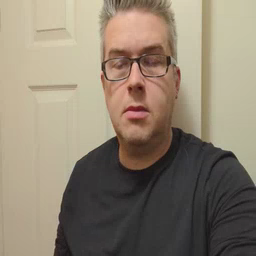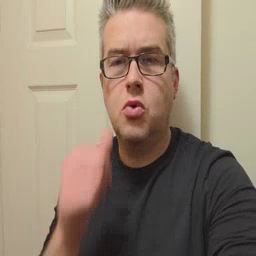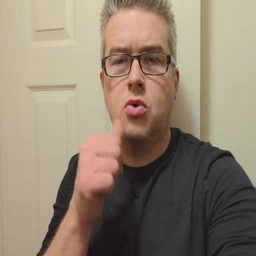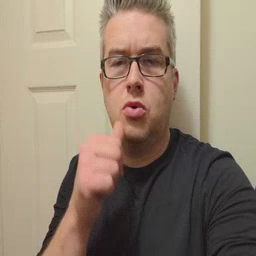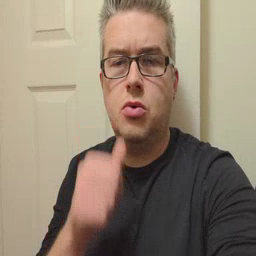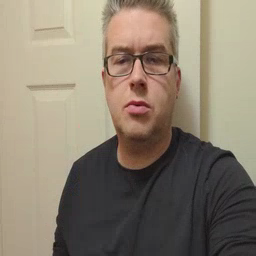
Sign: girl